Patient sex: M
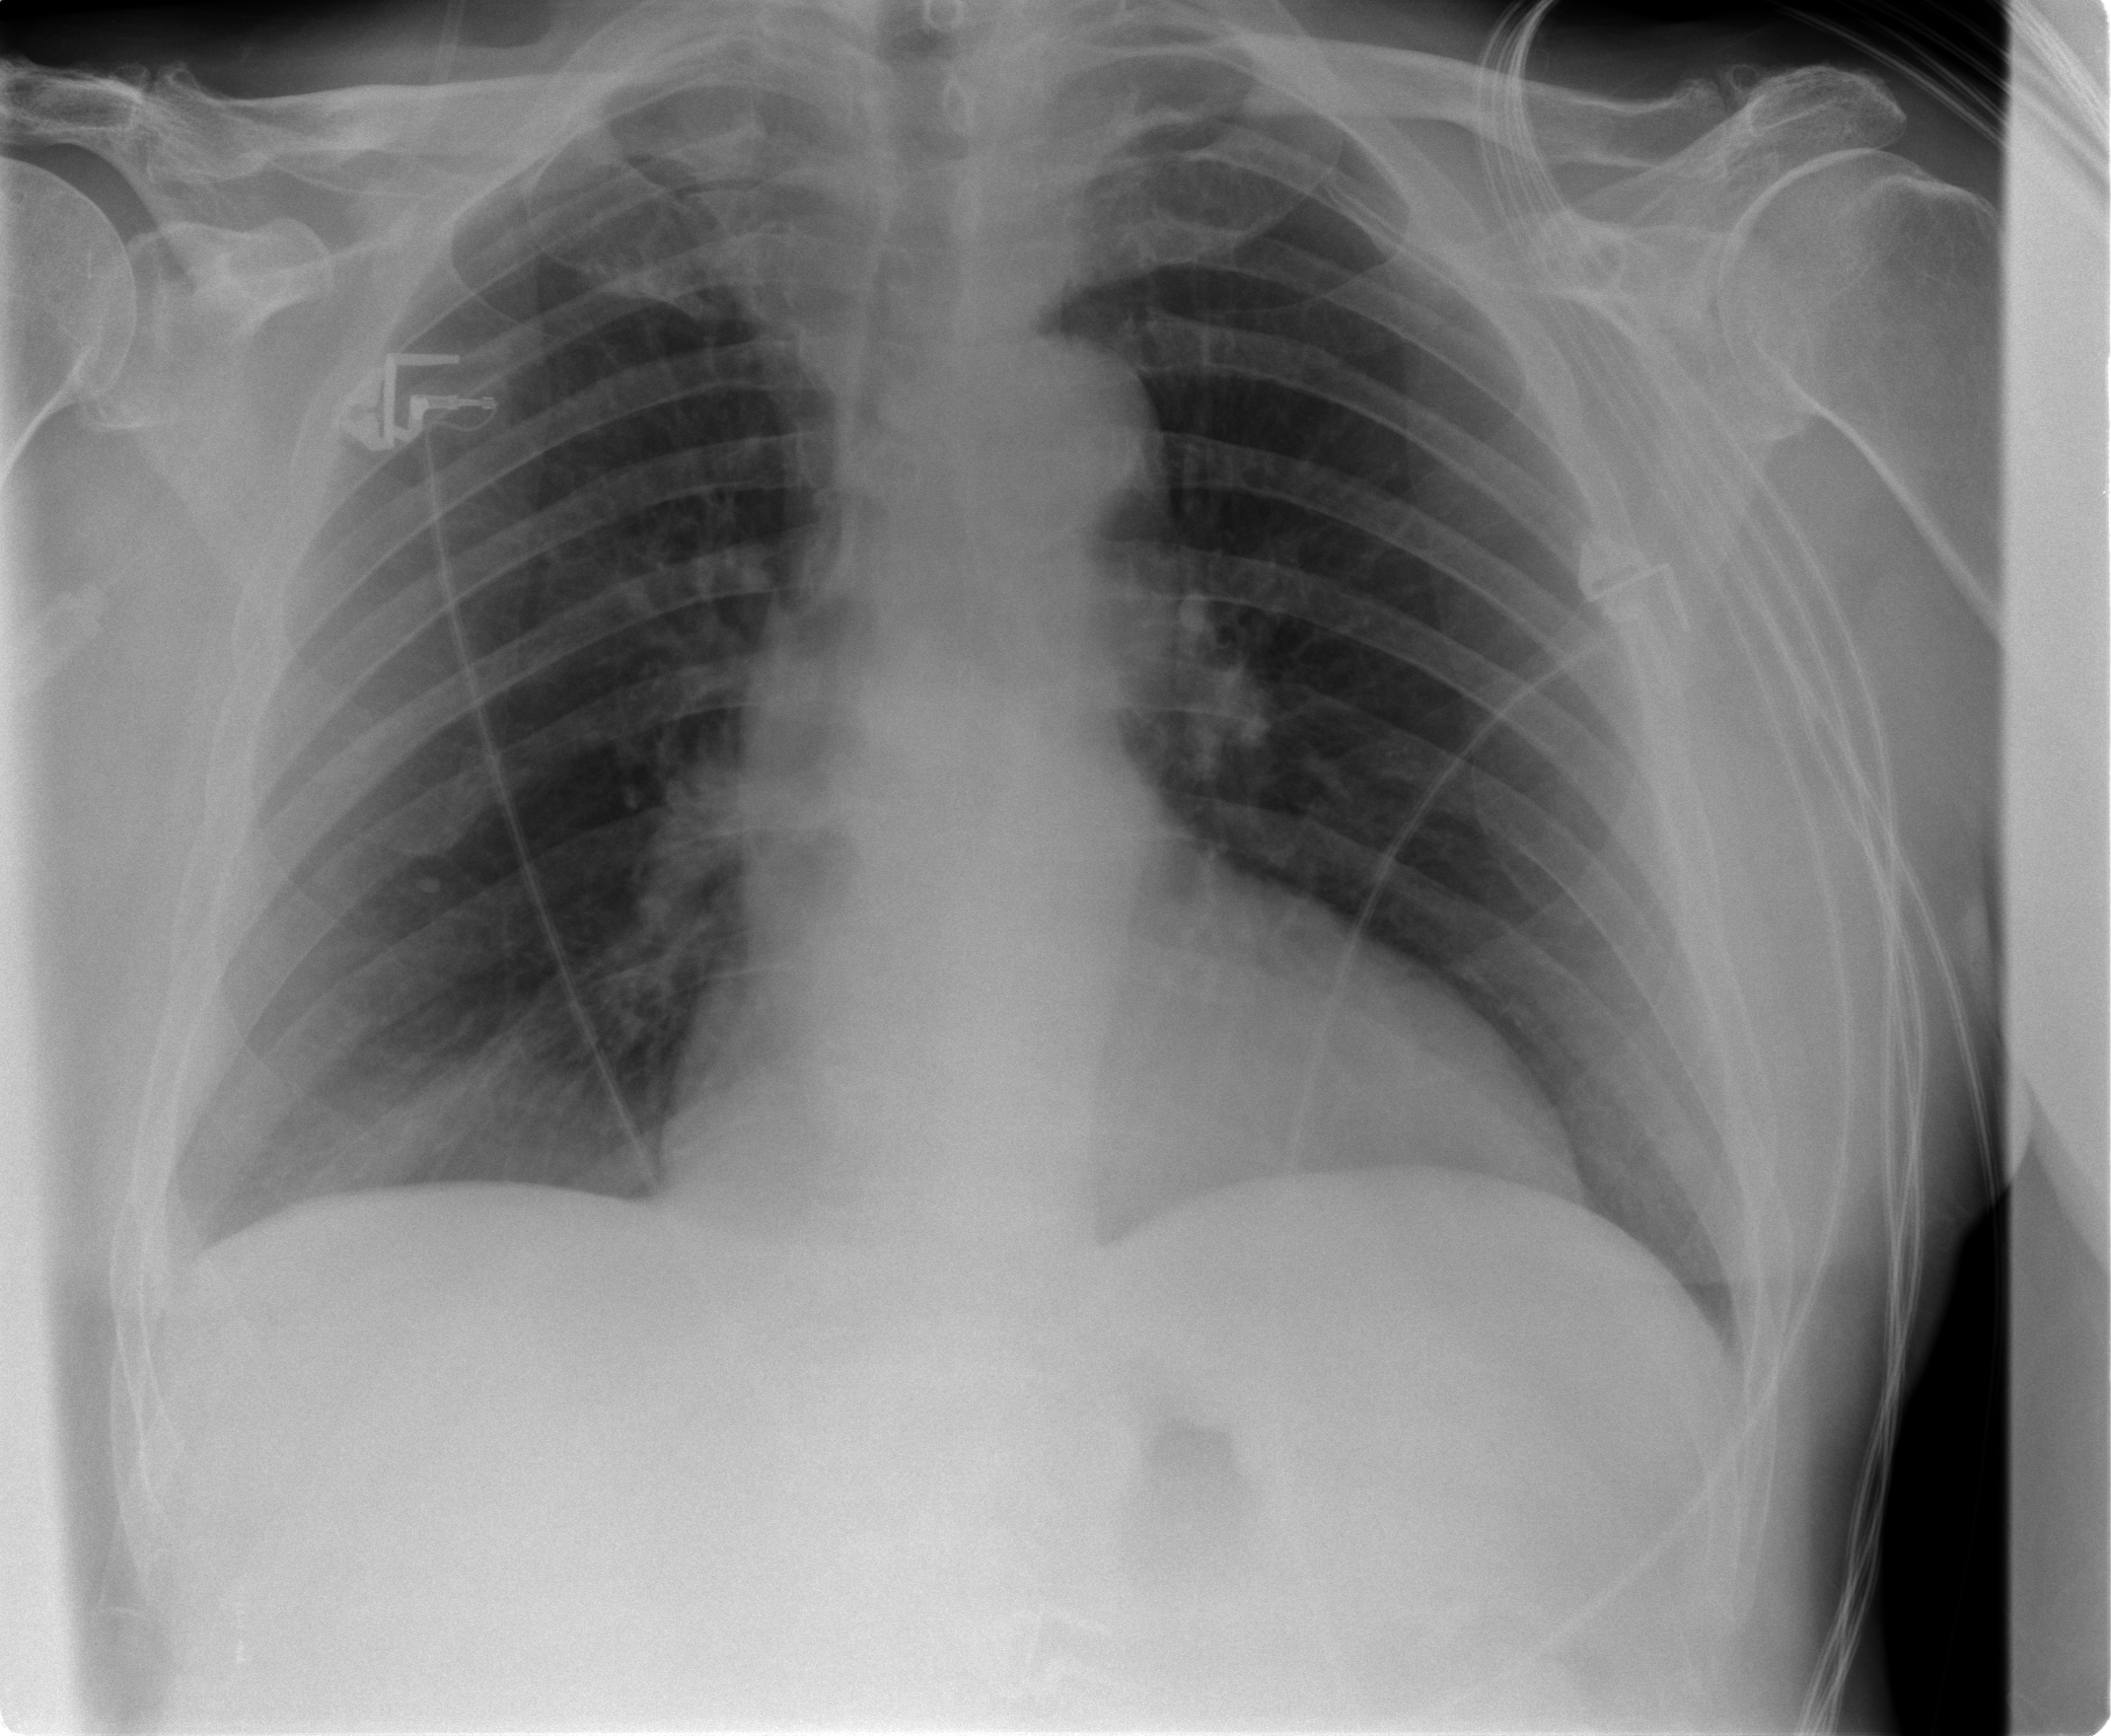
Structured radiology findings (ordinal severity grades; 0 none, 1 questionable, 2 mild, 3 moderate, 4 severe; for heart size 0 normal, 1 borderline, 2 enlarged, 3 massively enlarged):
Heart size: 2
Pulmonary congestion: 0
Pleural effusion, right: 1
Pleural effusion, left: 0
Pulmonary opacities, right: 0
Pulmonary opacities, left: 0
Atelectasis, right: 1
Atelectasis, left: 0